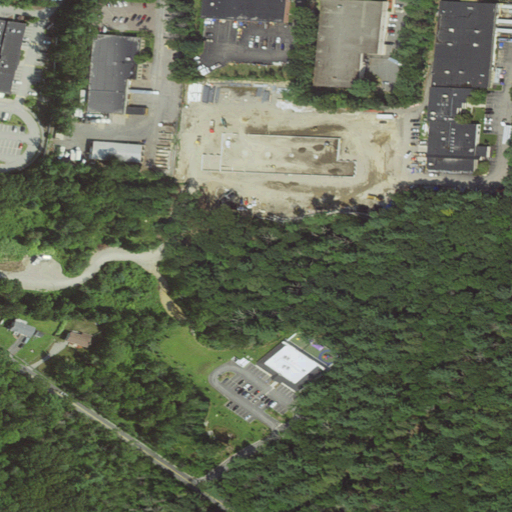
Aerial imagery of mountain in Massachusetts named Pine Hills containing mixed forest, deciduous forest, medium intensity development, high intensity development, evergreen forest, open development, woody wetlands, and low intensity development